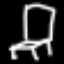
Label: chair